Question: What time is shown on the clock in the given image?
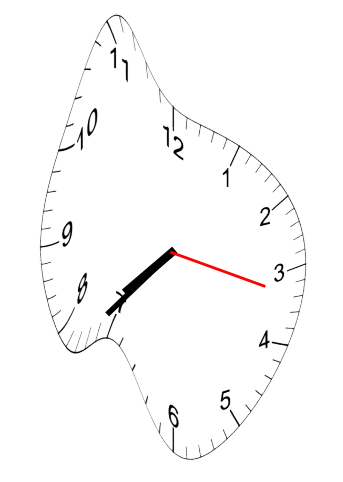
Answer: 07:37:17